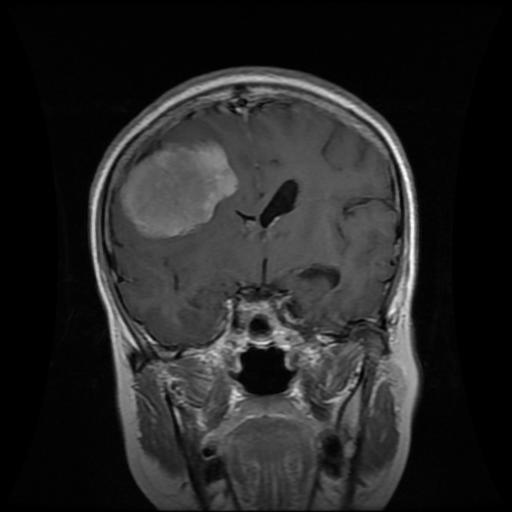
Label: meningioma